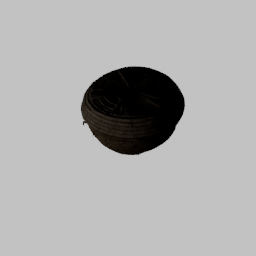
Label: decoration